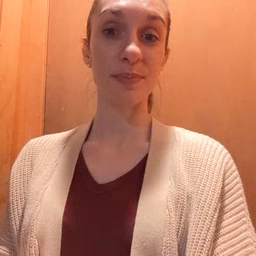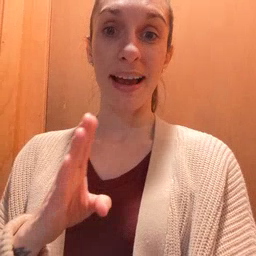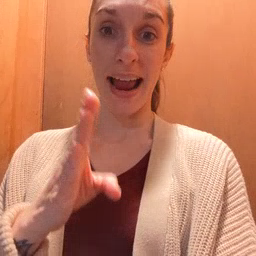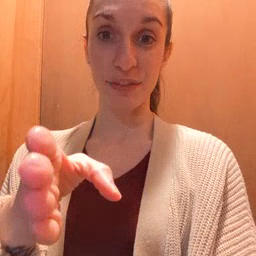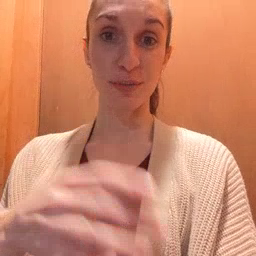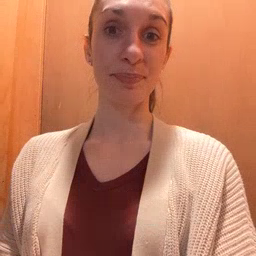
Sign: after